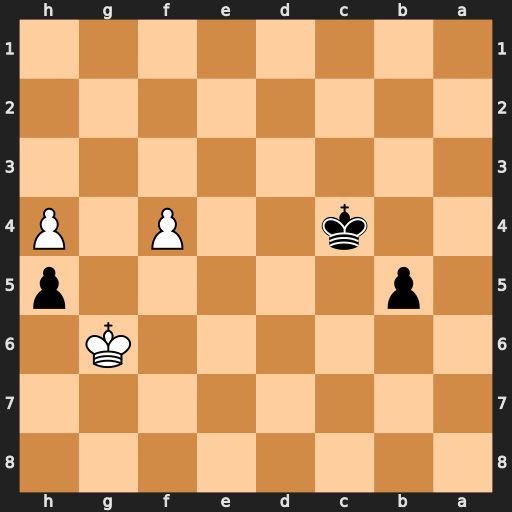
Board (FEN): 8/8/6K1/1p5p/2k2P1P/8/8/8
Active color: b
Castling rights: -
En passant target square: -
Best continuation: b4 Kg7 b3 f5 b2